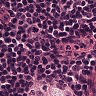
Metastatic tissue present: no